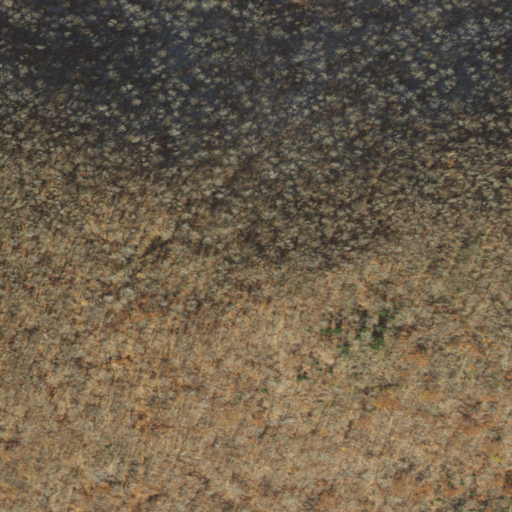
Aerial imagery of mountain in Vermont named Egg Mountain containing only deciduous forest